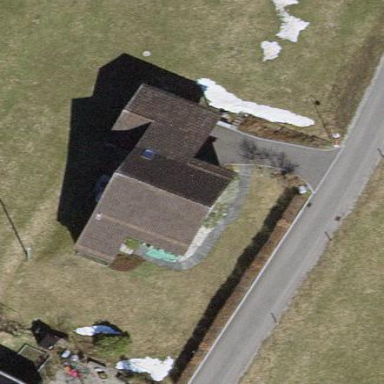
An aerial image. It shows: Simple house.